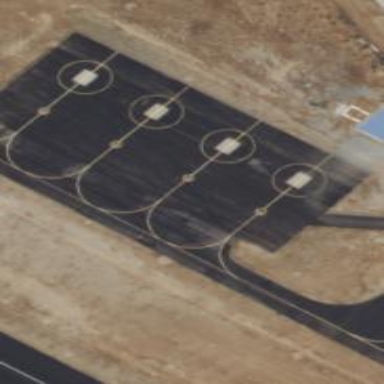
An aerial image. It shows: Asphalt taxiway at the airport.